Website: home-depot
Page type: review-order
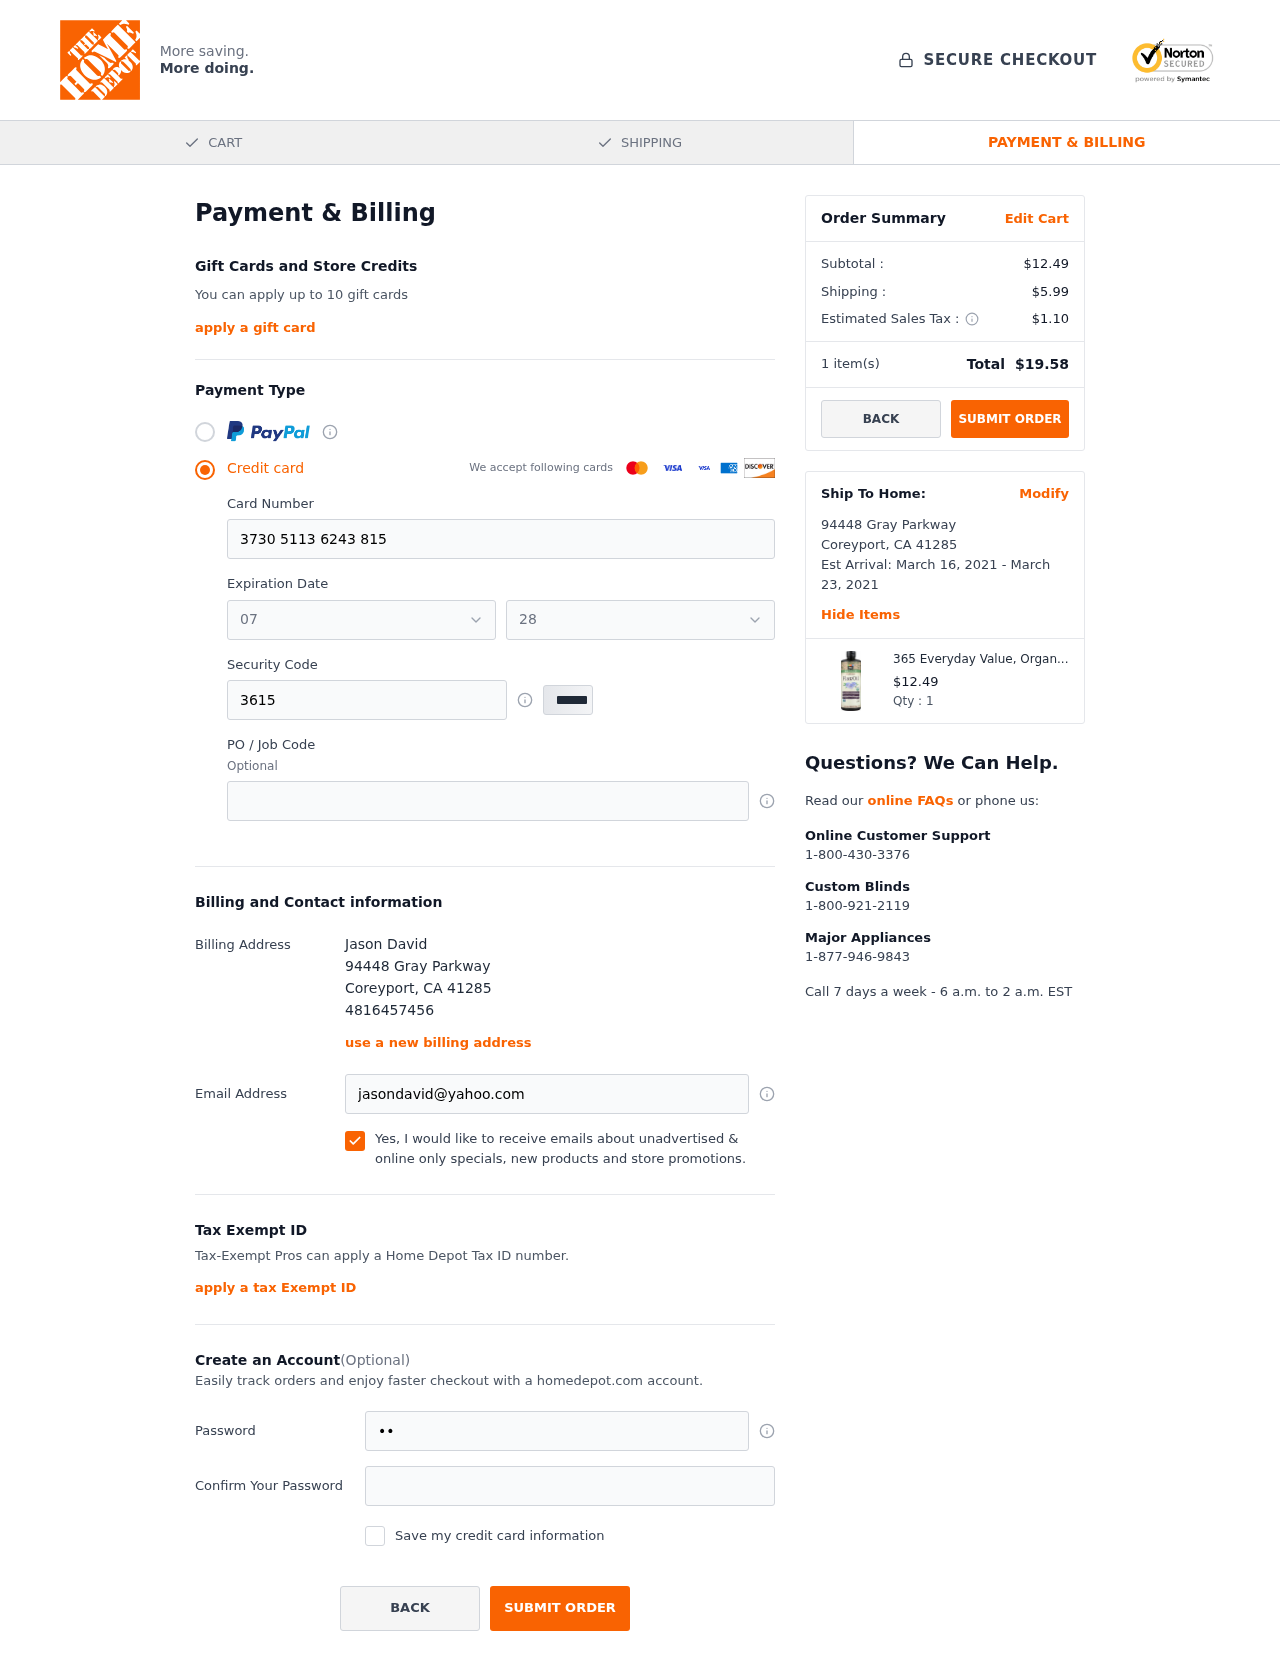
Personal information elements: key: PII_CARD_EXPIRY_MONTH
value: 07
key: PII_CARD_EXPIRY_YEAR
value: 28
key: PII_CITY
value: Coreyport
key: PII_FULLNAME
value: Jason David
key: PII_PHONE
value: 4816457456
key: PII_POSTCODE
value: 41285
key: PII_STATE_ABBR
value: CA
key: PII_STREET
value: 94448 Gray Parkway
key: PII_CARD_NUMBER
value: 3730 5113 6243 815
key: PII_CARD_CVV
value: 3615
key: PII_EMAIL
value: jasondavid@yahoo.com
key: PII_POSTCODE_FULL
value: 41285
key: PII_POSTCODE_NUMERIC
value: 41285
Product elements: key: PRODUCT1_NAME
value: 365 Everyday Value, Organic Filtered Flax Oil, 24 fl oz
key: PRODUCT1_PRICE
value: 12.49
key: PRODUCT1_QUANTITY
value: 1
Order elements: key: ORDER_SUBTOTAL
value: $12.49
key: ORDER_SHIPPING_COST
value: $5.99
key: ORDER_TAX
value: $1.10
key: ORDER_NUM_ITEMS
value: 1
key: ORDER_TOTAL
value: $19.58
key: ORDER_SHIPPING_DATE
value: March 16, 2021
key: ORDER_DELIVERY_DATE
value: March 23, 2021